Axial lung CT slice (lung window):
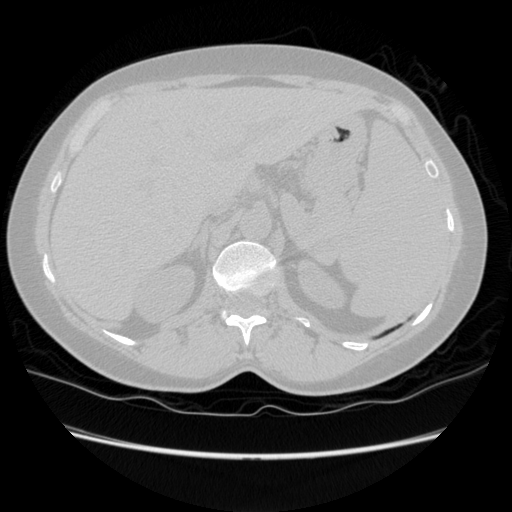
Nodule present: no